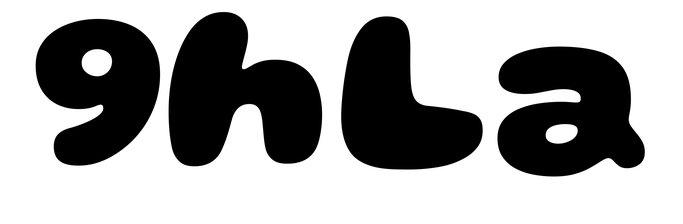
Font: Gluten_ExtraBold